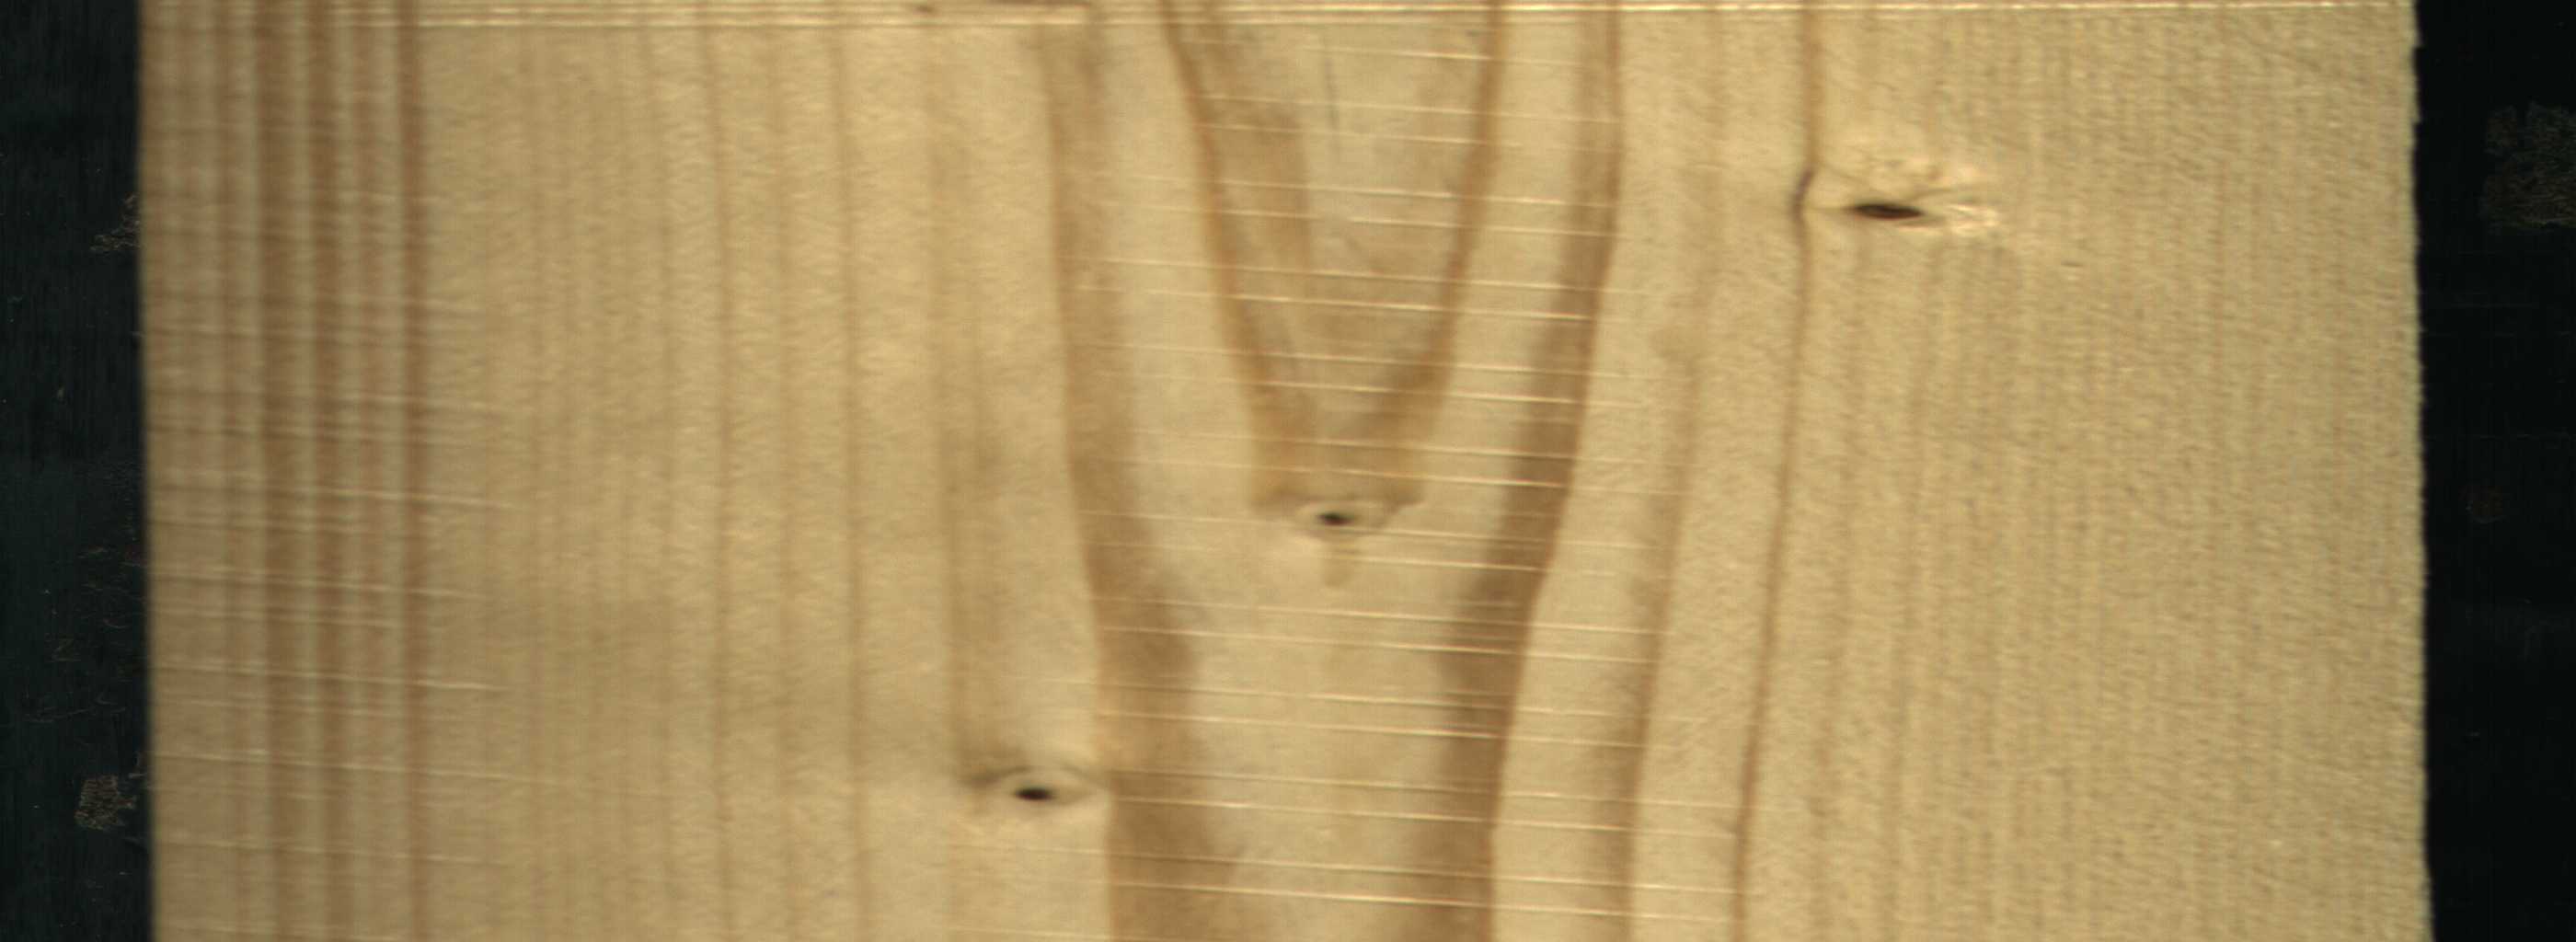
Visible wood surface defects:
Dead_Knot
Live_Knot
Live_Knot